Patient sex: M
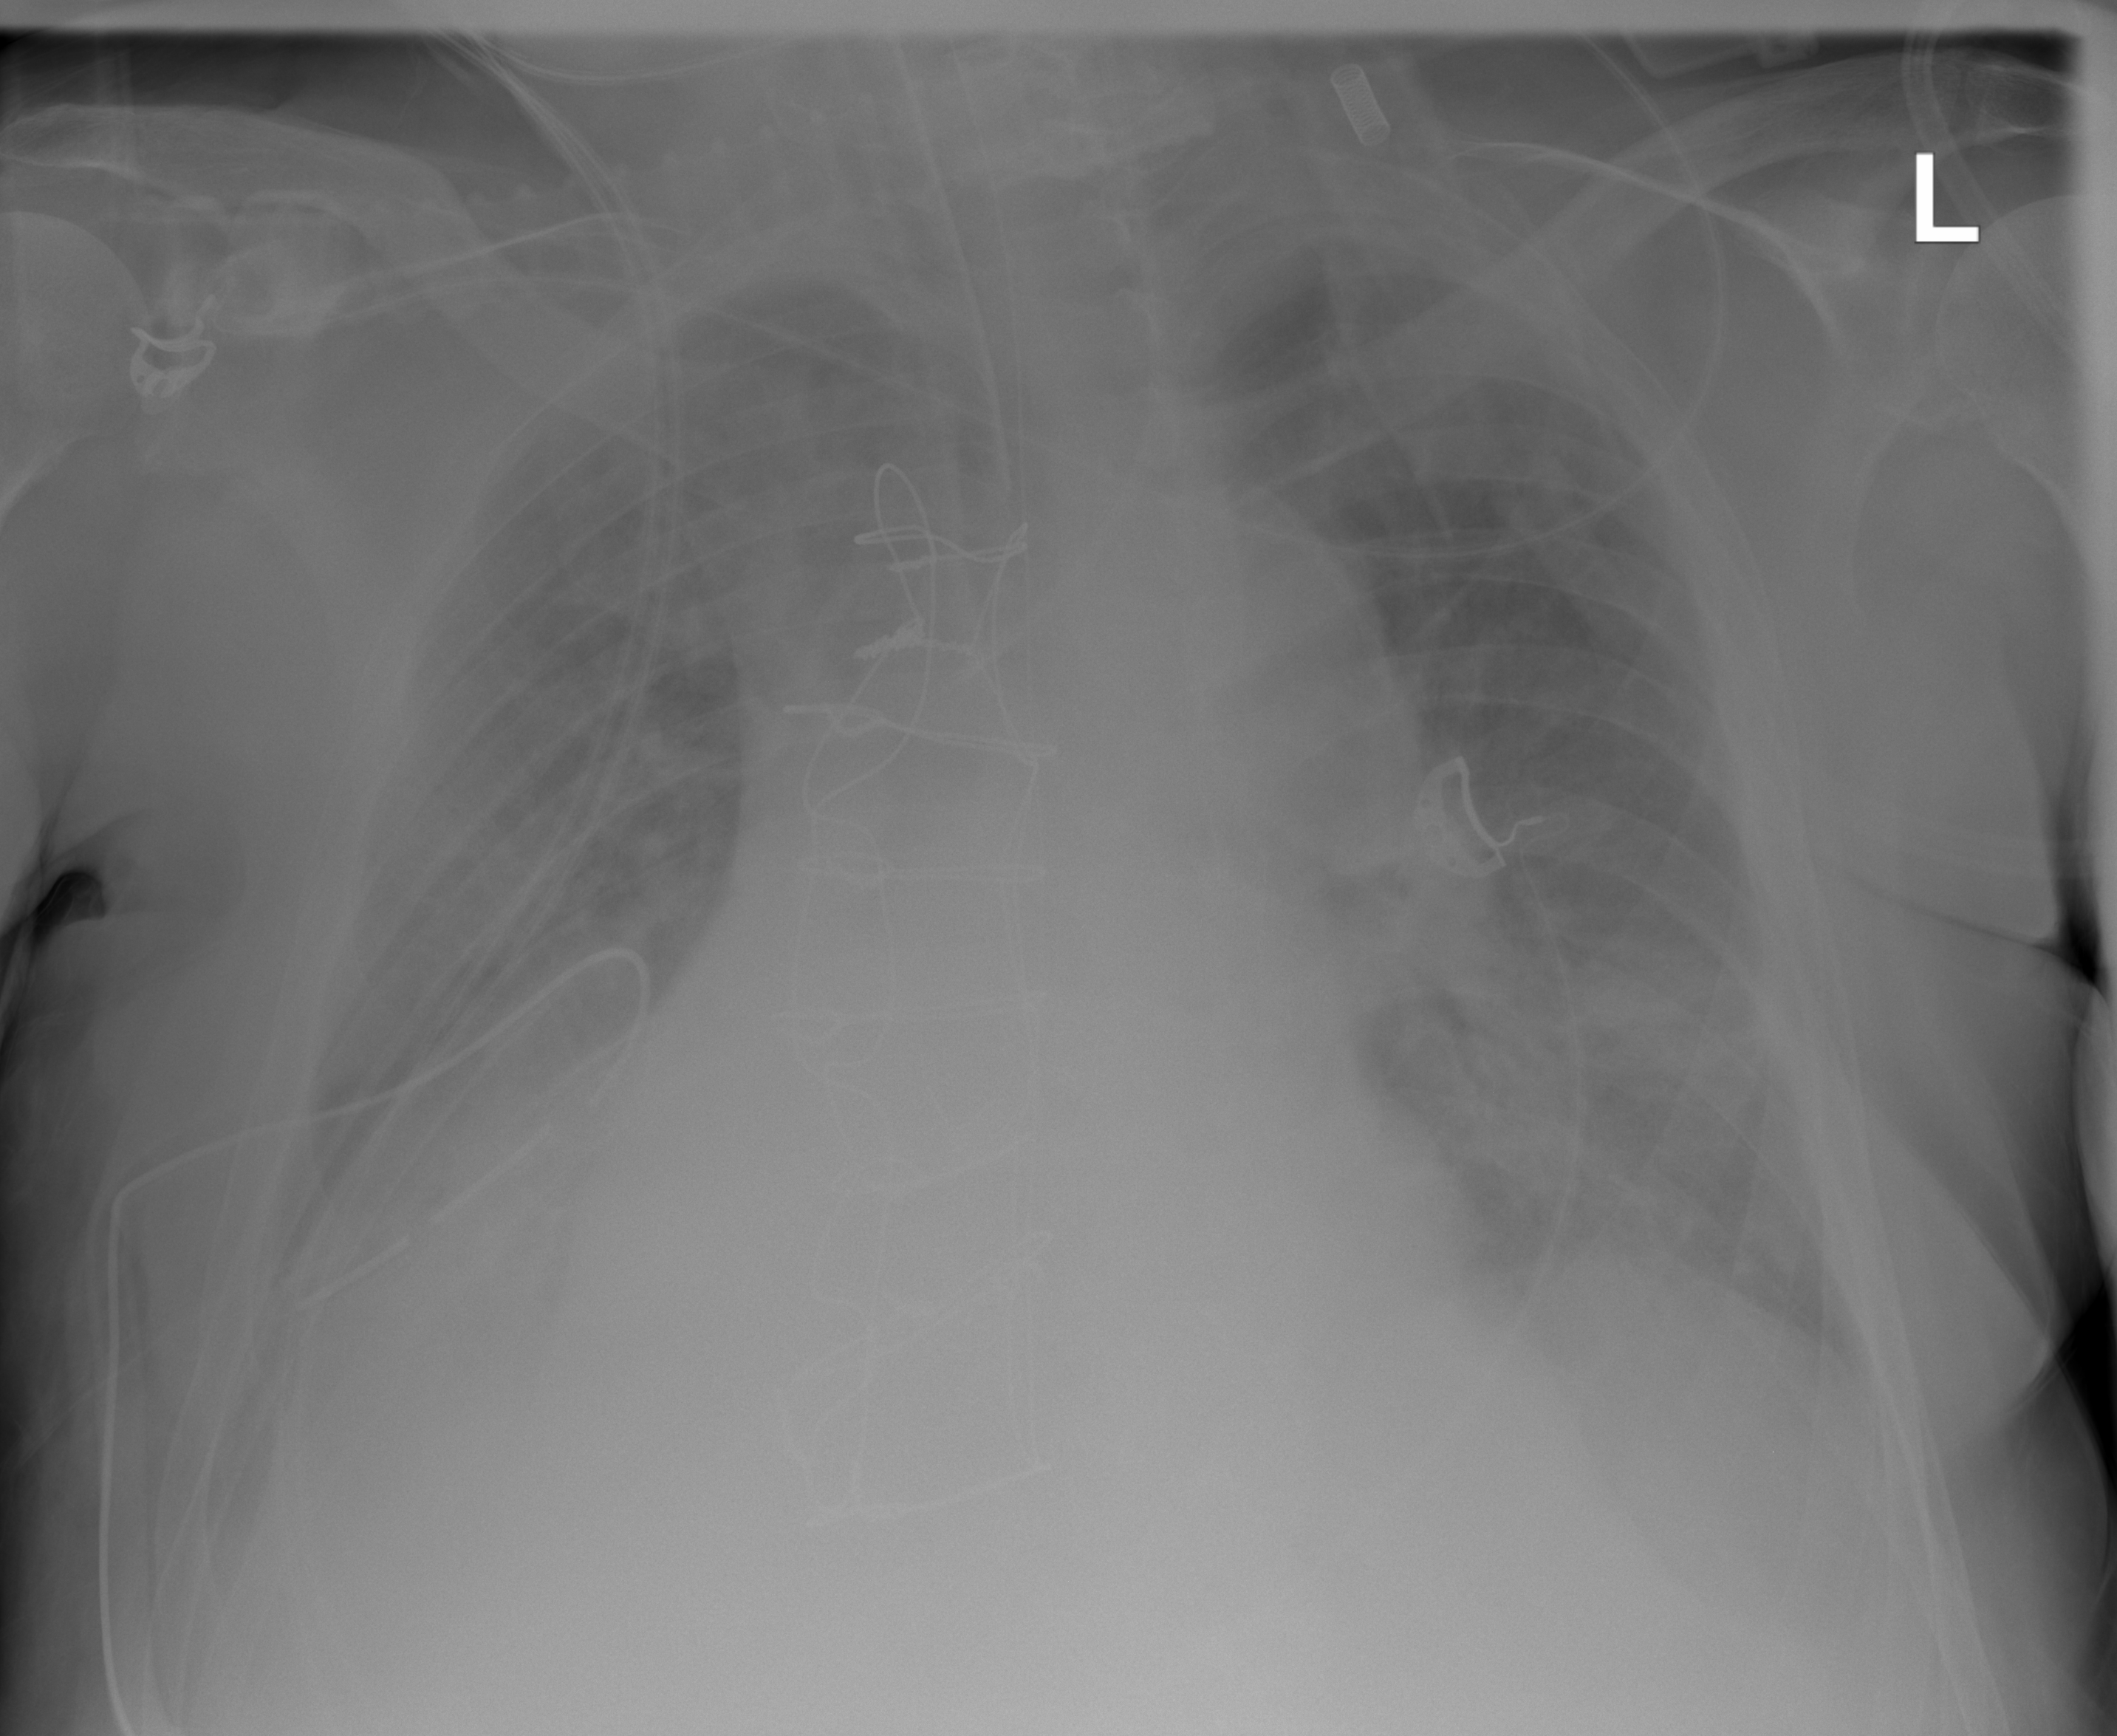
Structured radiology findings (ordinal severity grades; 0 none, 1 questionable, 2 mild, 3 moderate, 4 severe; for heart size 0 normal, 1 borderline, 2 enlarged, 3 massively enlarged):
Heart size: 2
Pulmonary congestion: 2
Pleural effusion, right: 3
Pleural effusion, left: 2
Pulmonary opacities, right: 0
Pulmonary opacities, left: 2
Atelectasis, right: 2
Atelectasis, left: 2